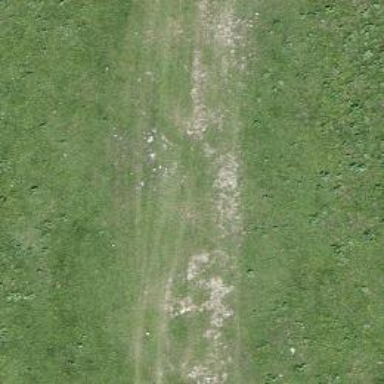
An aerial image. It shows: Footway designated for Nordic skiing. The trail is of intermediate difficulty and is groomed for classic and skating styles.